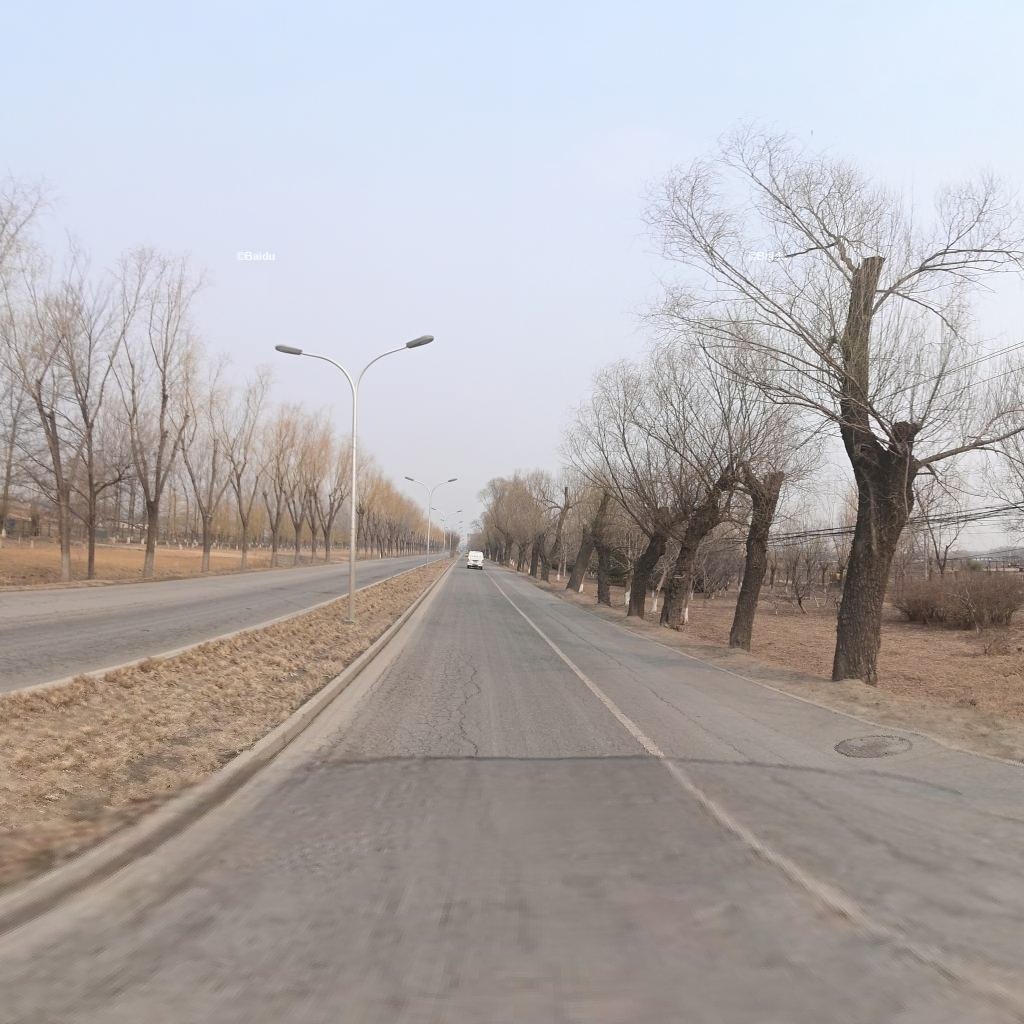
Region: Haidian
Road damage annotations: alligator crack, manhole cover